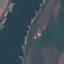
Land use / land cover class: River